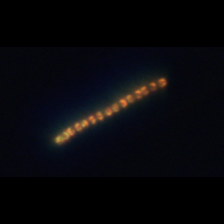
Taxon: Skeletonema
Group: Diatoms